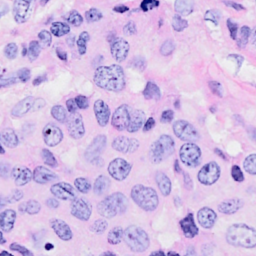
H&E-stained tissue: Breast